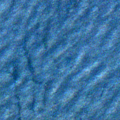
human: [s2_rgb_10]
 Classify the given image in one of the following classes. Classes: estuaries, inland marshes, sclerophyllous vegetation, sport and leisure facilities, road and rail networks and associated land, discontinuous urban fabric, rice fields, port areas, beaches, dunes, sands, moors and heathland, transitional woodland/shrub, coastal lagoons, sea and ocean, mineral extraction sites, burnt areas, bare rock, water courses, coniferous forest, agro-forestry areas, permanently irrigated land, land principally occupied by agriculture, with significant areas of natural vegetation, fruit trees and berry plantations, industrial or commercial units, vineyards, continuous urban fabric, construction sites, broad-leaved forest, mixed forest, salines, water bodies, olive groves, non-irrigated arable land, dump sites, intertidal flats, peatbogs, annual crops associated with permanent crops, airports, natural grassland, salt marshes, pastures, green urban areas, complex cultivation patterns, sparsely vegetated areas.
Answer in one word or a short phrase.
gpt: sea and ocean